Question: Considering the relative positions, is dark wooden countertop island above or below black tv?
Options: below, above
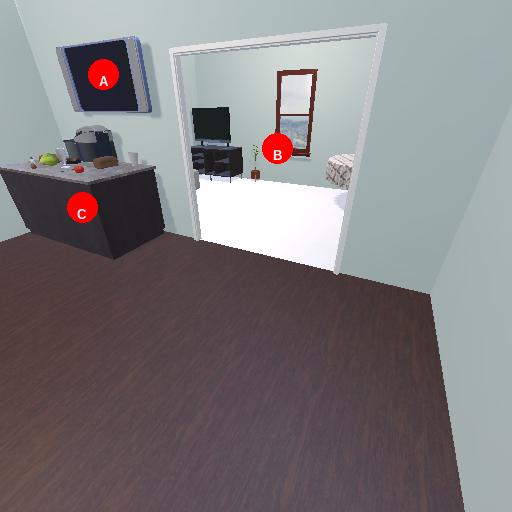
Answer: below